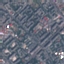
Land use / land cover: Residential